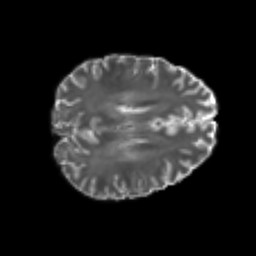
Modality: T2w
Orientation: axial
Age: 27
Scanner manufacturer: philips
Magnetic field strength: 3 T
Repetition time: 8.6 s
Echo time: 0.127 s